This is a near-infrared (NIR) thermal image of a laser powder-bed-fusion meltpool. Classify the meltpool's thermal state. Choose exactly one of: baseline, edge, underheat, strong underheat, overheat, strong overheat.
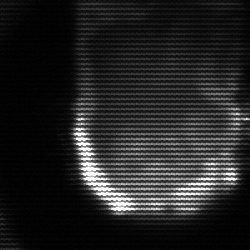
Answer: baseline